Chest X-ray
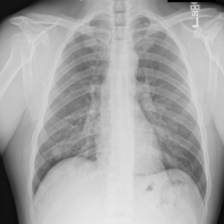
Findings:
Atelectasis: negative
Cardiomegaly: negative
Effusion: negative
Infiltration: negative
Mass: negative
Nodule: negative
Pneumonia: negative
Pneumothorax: negative
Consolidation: negative
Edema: negative
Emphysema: negative
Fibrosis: negative
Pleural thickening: negative
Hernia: negative